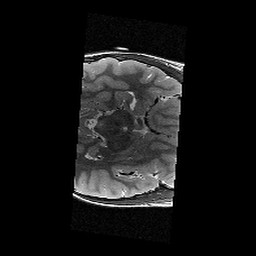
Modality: T2w
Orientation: axial
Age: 10
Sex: female
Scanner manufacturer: siemens
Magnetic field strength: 3 T
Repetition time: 9.23 s
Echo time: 0.067 s